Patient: sex F, age 60
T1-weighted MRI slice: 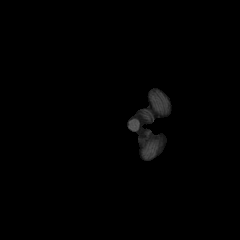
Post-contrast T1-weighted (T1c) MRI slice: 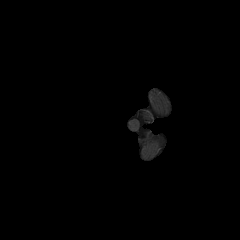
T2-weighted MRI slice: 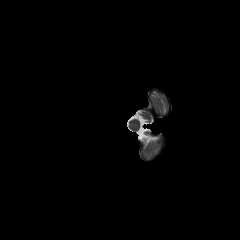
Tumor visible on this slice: no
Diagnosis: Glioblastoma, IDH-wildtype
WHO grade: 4